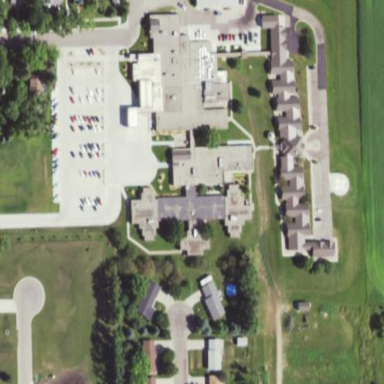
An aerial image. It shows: Nursing home building.